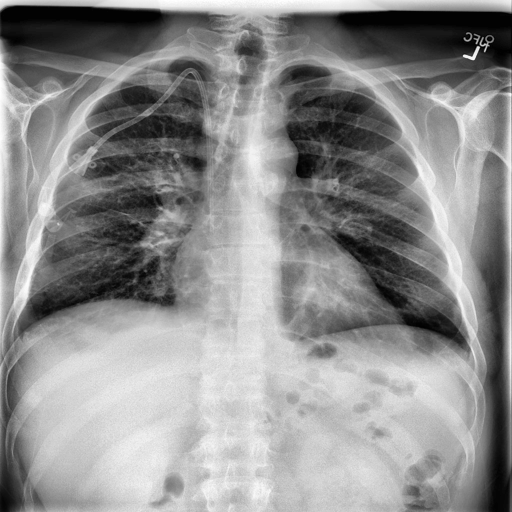
Finding: NORMAL